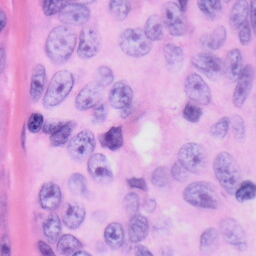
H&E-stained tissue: Skin